Question: I am creating a Windows Store Blank application. Following is my code:
'''
<Grid Background="{ThemeResource ApplicationPageBackgroundThemeBrush}">
<Grid.RowDefinitions>
<RowDefinition Height="100"></RowDefinition>
<RowDefinition Height="100"></RowDefinition>
<RowDefinition Height="700"></RowDefinition>
</Grid.RowDefinitions>
<TextBlock Text="Sample Search Application" Margin="30" FontSize="36" />
<StackPanel Grid.Row="1" Orientation="Horizontal">
<TextBox x:Name="txtsearch" Width="200" VerticalAlignment="Center" HorizontalAlignment="Center" Margin="30" TextChanged="txtsearch_TextChanged"></TextBox>
<Button x:Name="BtnPrint" Content="GetValue" Click="BtnPrint_Click"></Button>
</StackPanel>
<StackPanel Grid.Row="2" Orientation="Horizontal">
<TextBlock x:Name="Result" FontSize="36"></TextBlock>
</StackPanel>
</Grid>
'''
As you see that I have defined a textbox. But in the cs file I am unable to access this textblock. Following is my cs file snapshot:

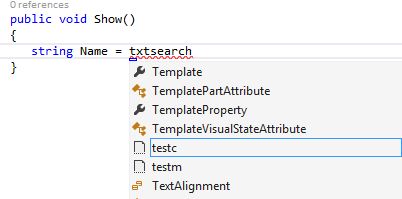
Answer: Hit F5 and try again. Maybe it is not yet compiled.